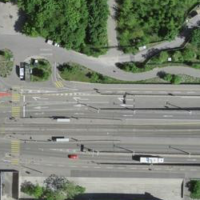
EUNIS habitat code: 57
Species observed at this site:
Tulipa sylvestris